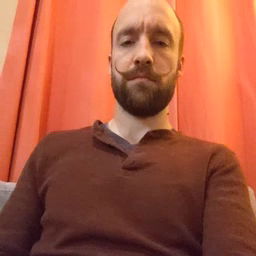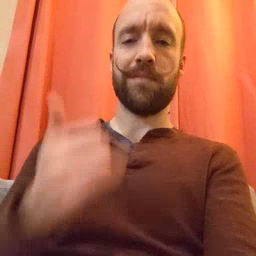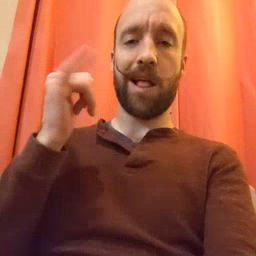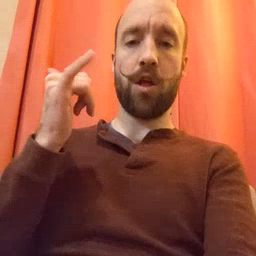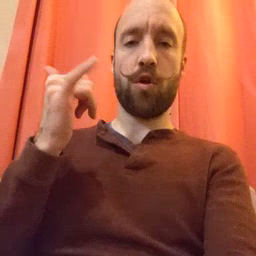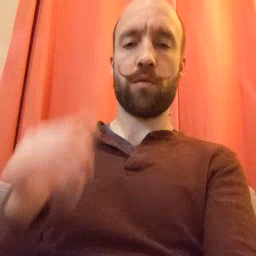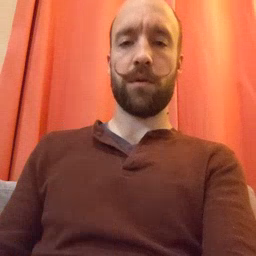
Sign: yellow